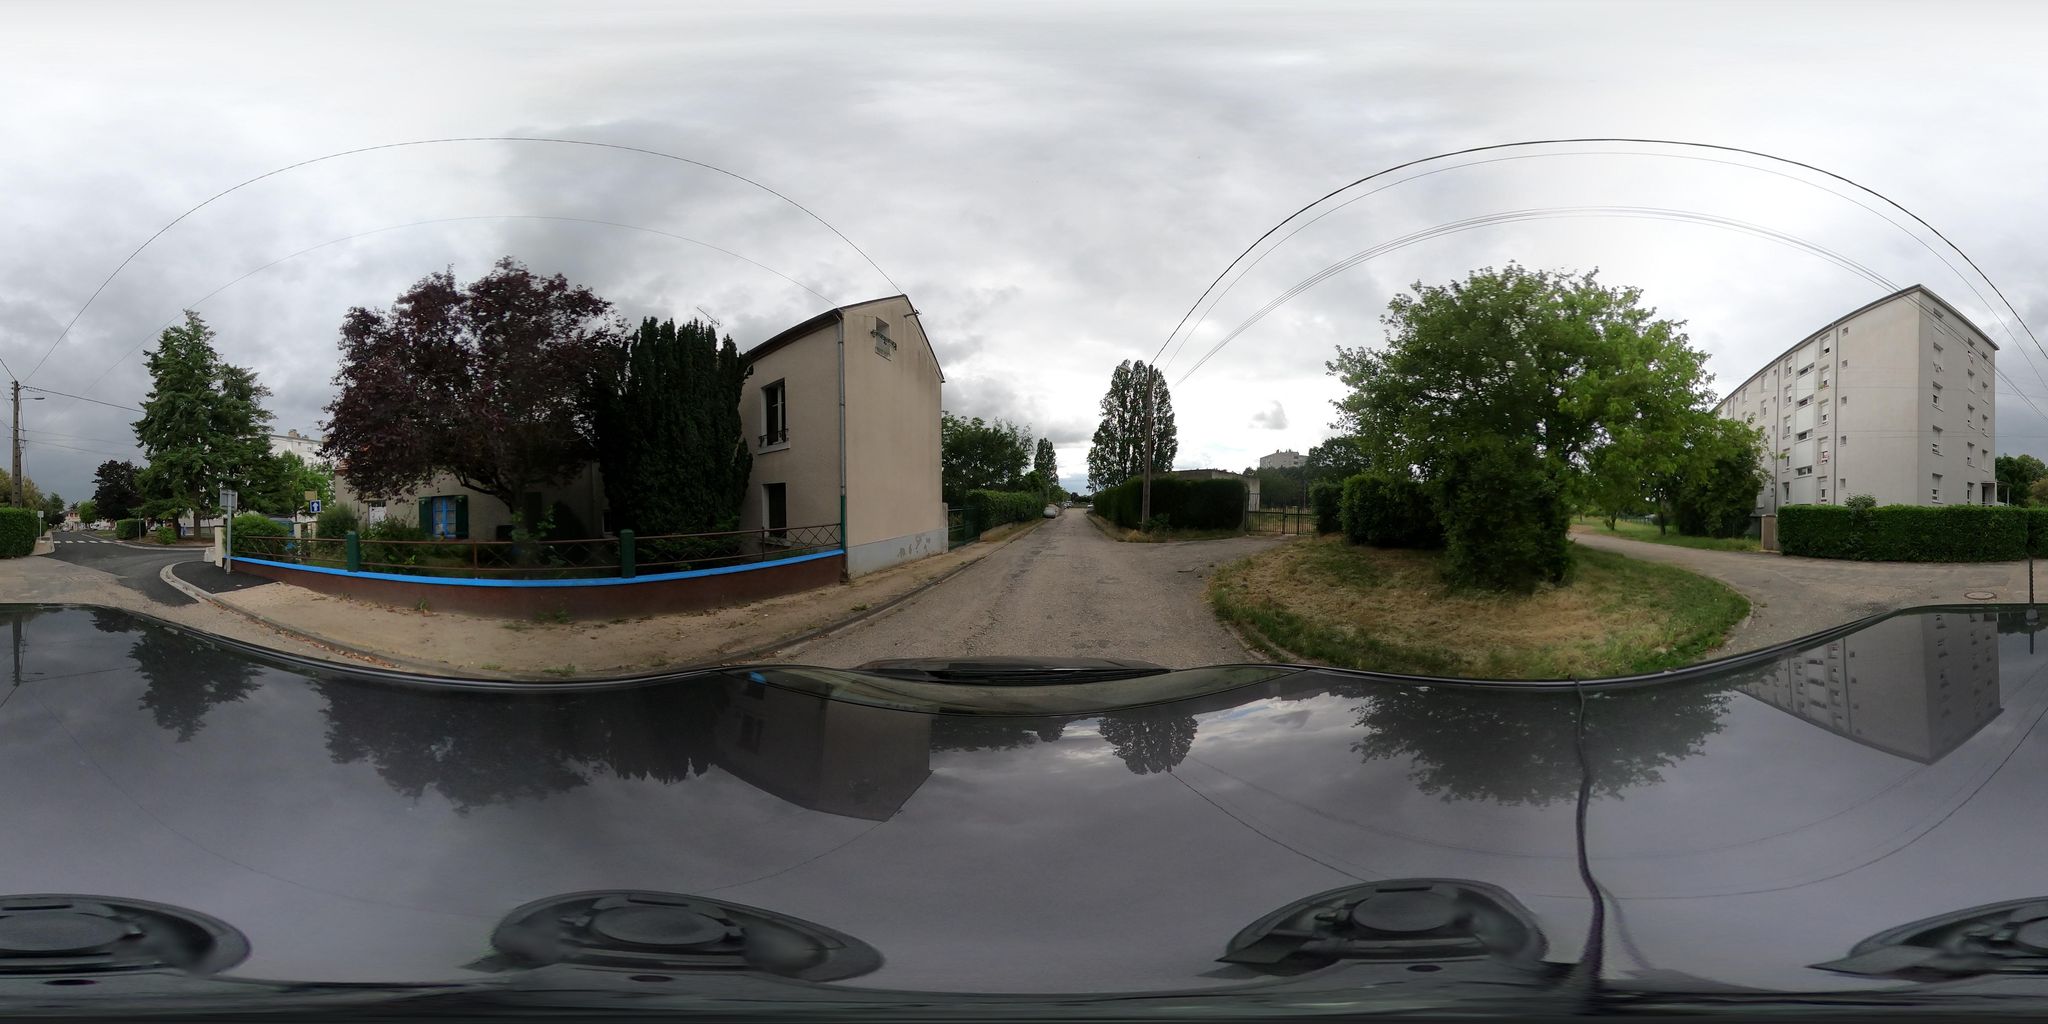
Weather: cloudy
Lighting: day
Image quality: good
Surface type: driving surface
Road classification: steps, residential, path
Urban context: urban centre
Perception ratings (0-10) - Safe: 2.32, Lively: 2.47, Beautiful: 3.29, Boring: 4.12, Depressing: 3.04, Wealthy: 2.76